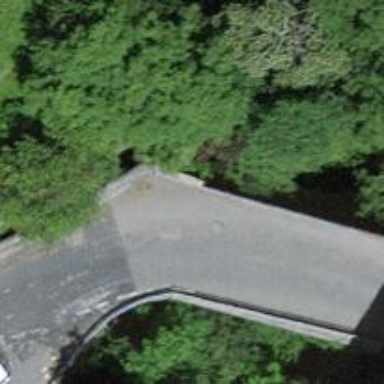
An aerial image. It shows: Tertiary road leading over arch bridge.